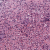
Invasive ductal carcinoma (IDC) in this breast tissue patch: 0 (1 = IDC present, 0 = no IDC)